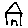
Label: house